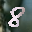
Label: 8